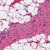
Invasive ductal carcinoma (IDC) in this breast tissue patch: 0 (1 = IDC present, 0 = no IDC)